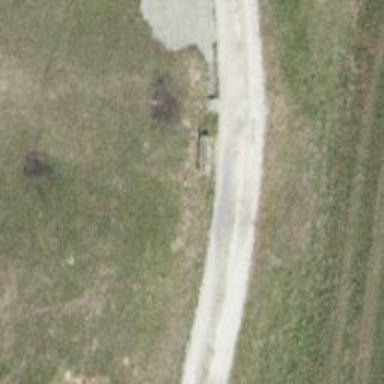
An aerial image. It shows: Brown bench in the vicinity.